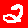
Digit: 2